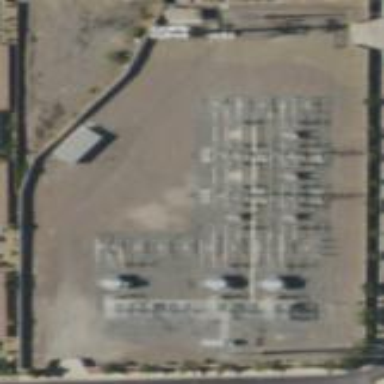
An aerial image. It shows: Power substation.